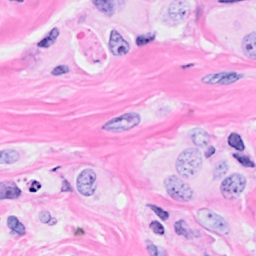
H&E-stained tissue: Breast